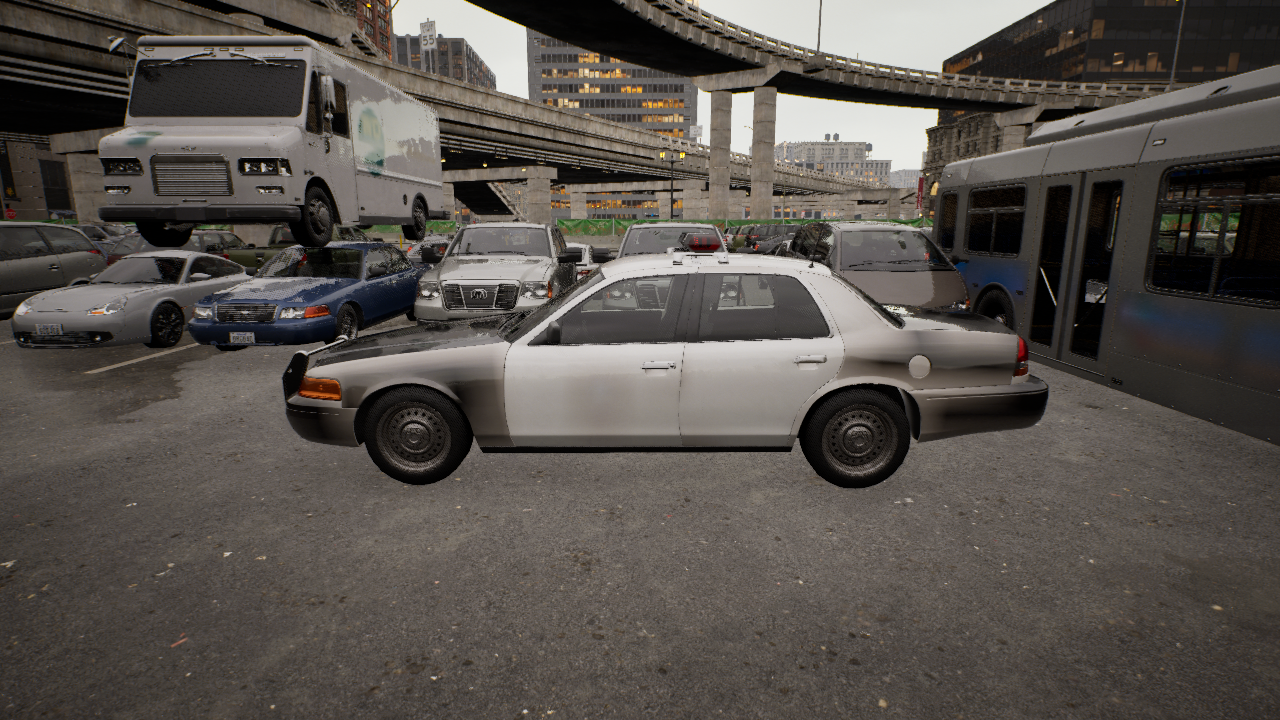
Venue: arterial
Lighting: golden hour
Vehicle rig: sedan